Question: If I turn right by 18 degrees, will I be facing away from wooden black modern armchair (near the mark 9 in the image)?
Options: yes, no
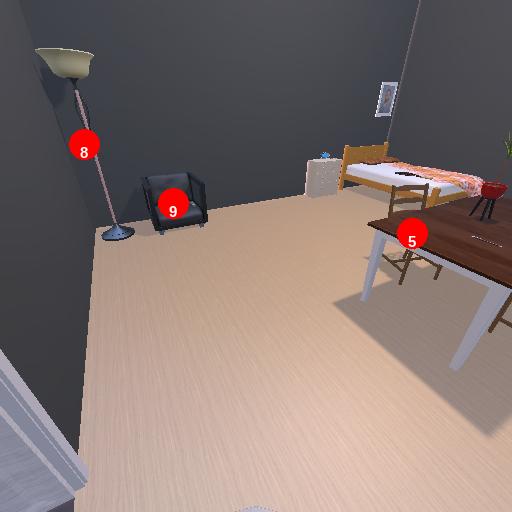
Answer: yes